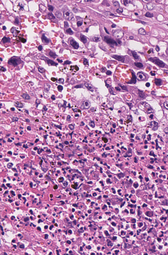
Tumor epithelial tissue: yes
Tumor-associated stroma tissue: yes
Normal tissue: no